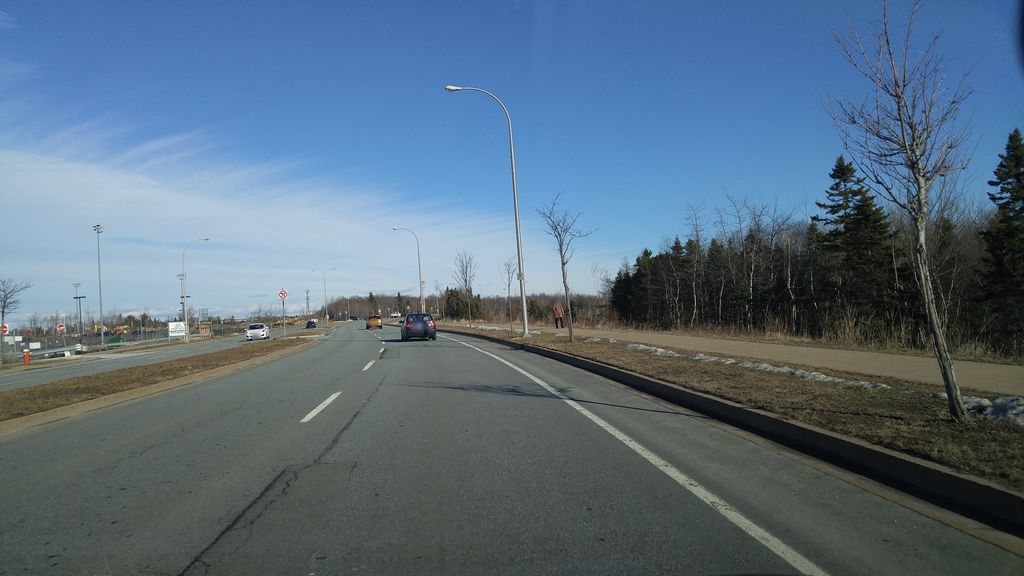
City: halifax